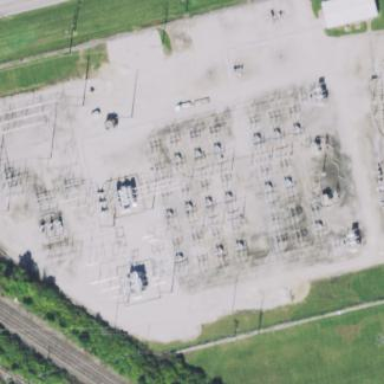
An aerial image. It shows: Fenced power substation at the transmission level.